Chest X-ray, PA view. Patient: 70 years old, sex M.
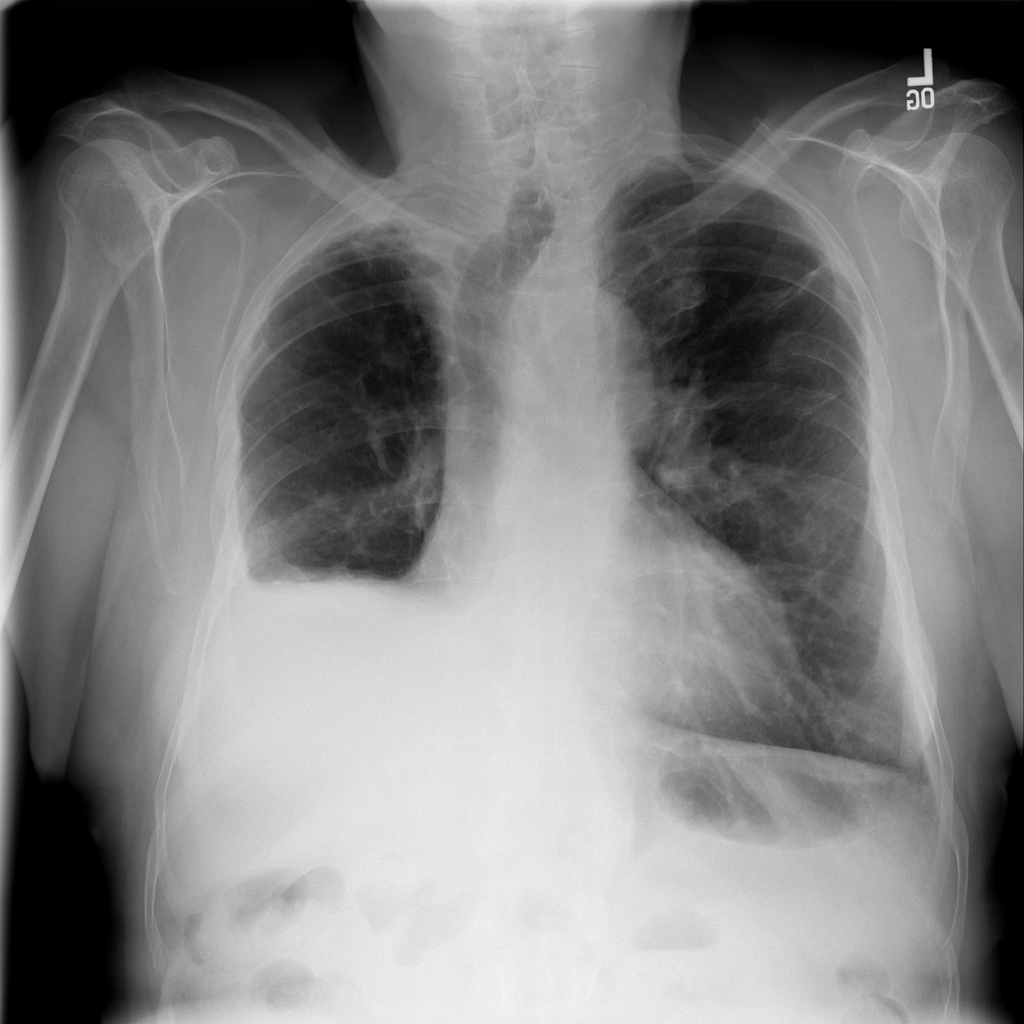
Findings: Pleural_Thickening